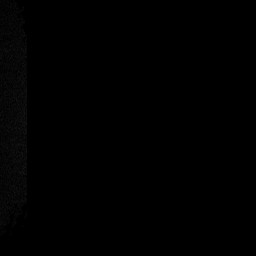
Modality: T1w
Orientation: axial
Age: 64
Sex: male
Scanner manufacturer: siemens
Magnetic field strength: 3 T
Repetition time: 2.53 s
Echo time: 0.00144 s